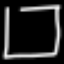
Label: square